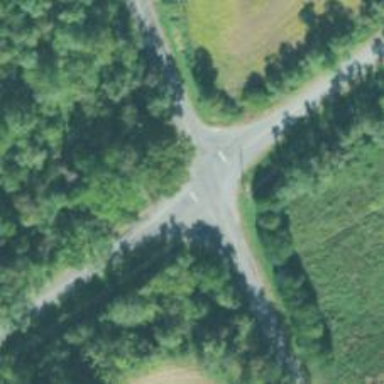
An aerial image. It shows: Stop road.